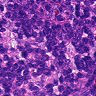
Metastatic tissue present: no